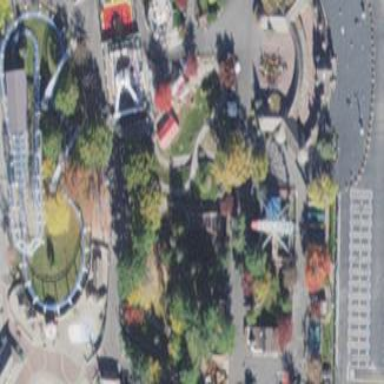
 which is popular attraction for tourists."